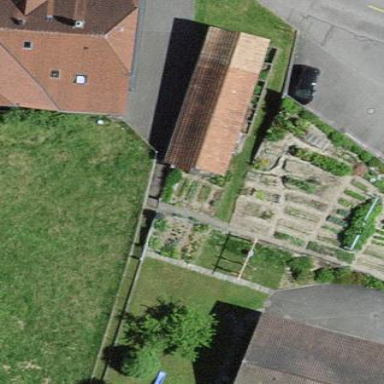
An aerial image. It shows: Barn.